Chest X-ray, PA view. Patient: 58 years old, sex M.
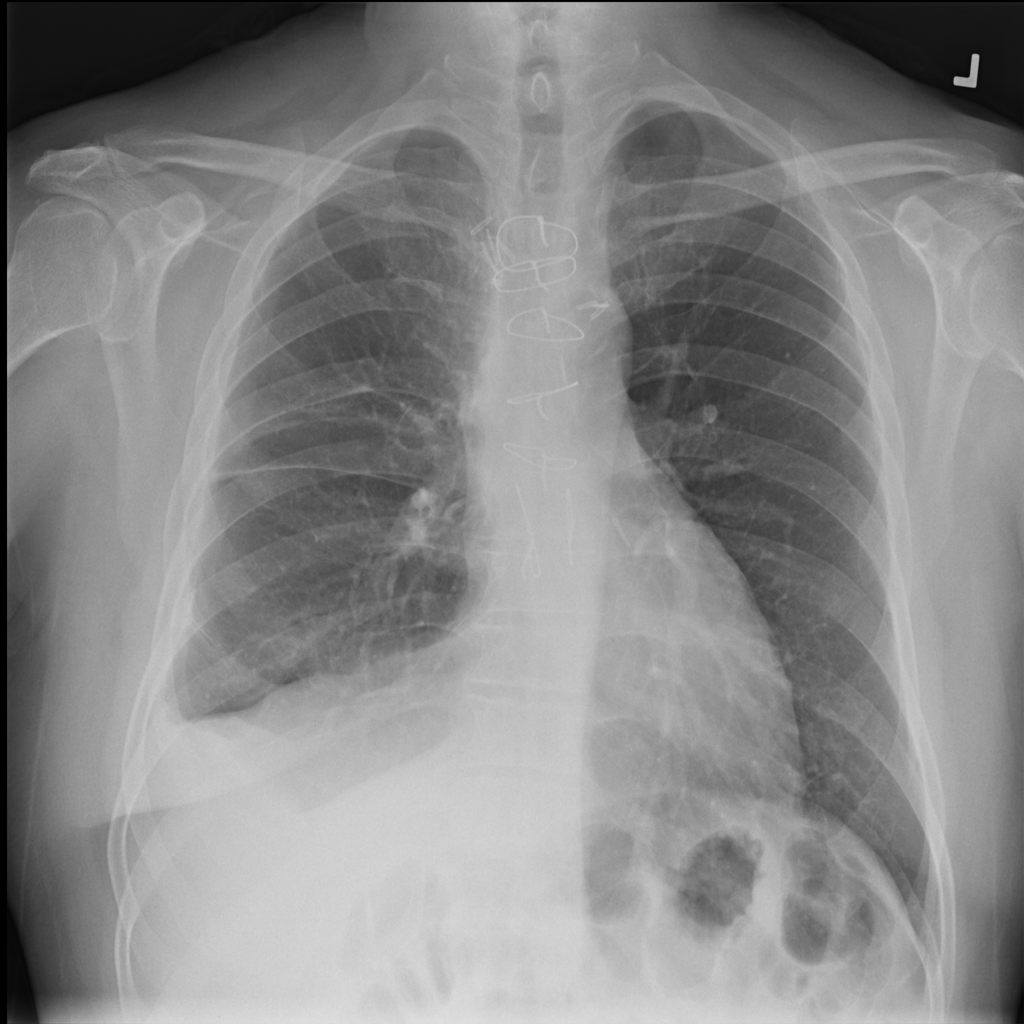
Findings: Effusion